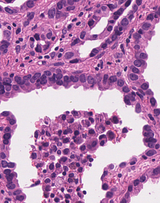
Tumor epithelial tissue: yes
Tumor-associated stroma tissue: yes
Normal tissue: no